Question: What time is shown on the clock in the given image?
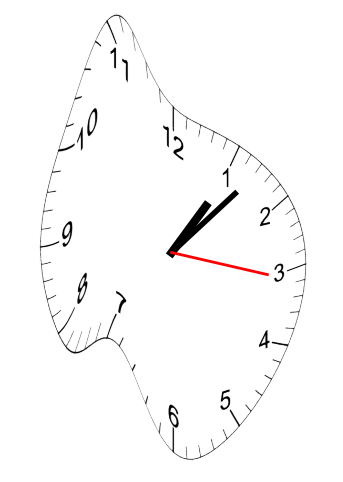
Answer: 01:07:16